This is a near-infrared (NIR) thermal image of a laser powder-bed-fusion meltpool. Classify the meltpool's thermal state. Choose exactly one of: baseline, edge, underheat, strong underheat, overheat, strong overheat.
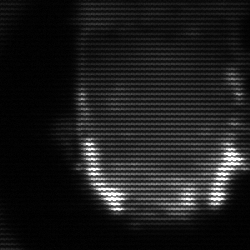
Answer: baseline